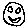
Label: smiley face